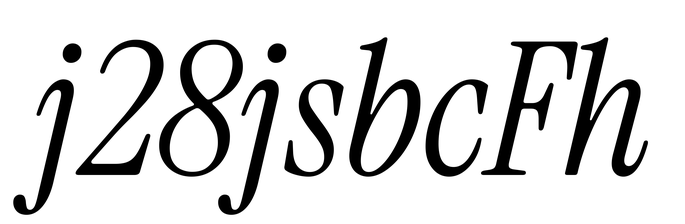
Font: InstrumentSerif-Italic